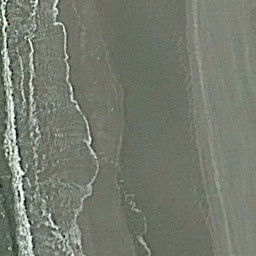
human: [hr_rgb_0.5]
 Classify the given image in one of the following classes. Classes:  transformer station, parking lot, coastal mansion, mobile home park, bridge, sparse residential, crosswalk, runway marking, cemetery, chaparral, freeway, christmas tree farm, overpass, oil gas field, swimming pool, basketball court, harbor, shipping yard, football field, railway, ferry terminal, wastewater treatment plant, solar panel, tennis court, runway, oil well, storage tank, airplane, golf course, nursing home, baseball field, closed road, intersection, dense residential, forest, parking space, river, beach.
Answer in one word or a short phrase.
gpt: beach